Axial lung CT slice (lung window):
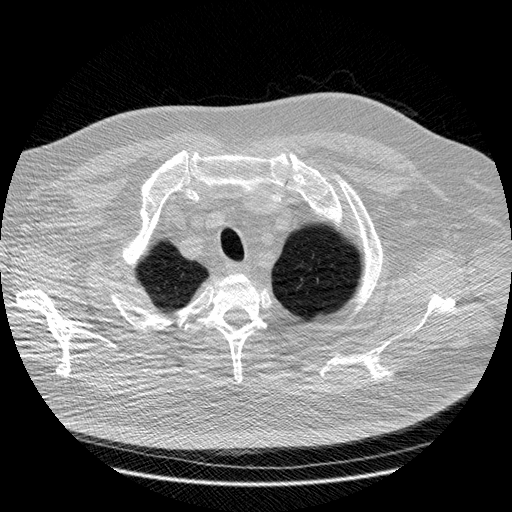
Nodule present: no